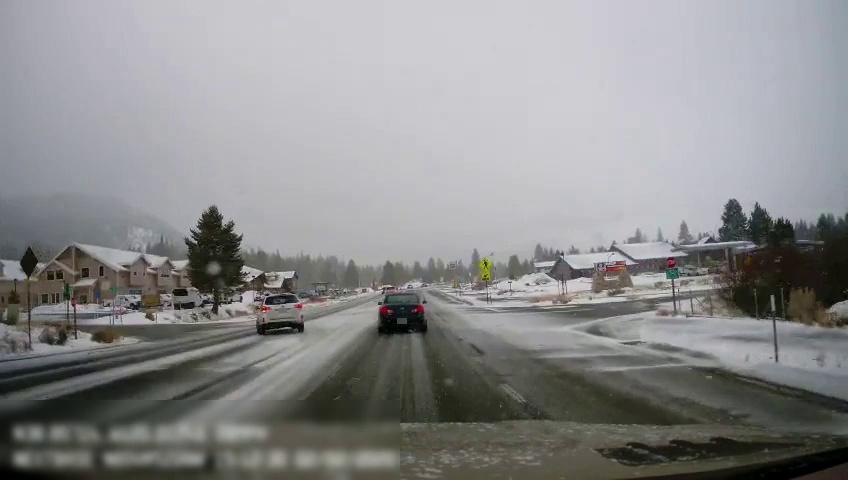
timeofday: Day
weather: Snowy
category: Drivable Space
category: Vehicles | Truck
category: Vehicles | SUV
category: Vehicles | Car
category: Vehicles | Truck
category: Vehicles | Truck
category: Vehicles | Truck
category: Vehicles | Truck
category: Vehicles | Van
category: Vehicles | Truck
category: Vehicles | SUV
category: Vehicles | SUV
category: Traffic | Signs
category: Traffic | Signs
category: Traffic | Signs